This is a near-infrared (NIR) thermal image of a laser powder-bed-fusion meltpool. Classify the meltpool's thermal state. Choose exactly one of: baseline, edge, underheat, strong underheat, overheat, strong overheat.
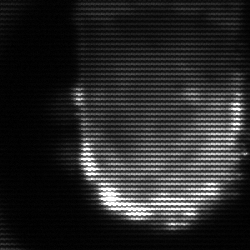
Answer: baseline